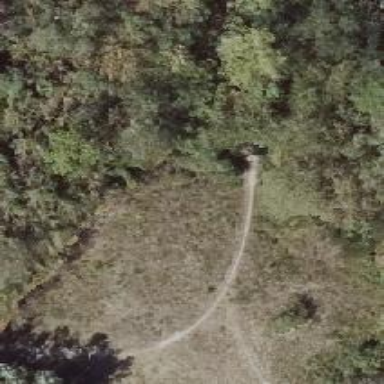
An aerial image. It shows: Dirt path.